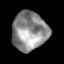
Tissue: prostate
Cell type: T cells
Senescence score: 0.3235
Nuclear area (px): 1346
Mean DAPI intensity: 140.681